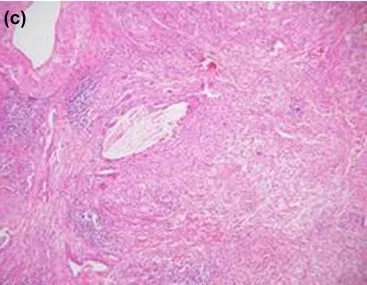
Images of fiberoptic bronchoscopy and histopathology post-treatment. (c and d) Histopathology of the tumor after surgery showed necrosis, histiocyte reaction, cholesterol crystal, inflammatory cell reaction under a microscope, and no residual tumor cells.
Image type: pathology (h&e)